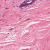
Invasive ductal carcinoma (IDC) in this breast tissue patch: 0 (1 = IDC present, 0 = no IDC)